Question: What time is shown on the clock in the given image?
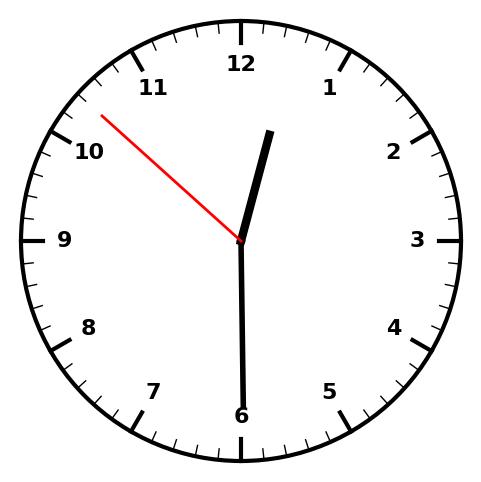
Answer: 12:29:52